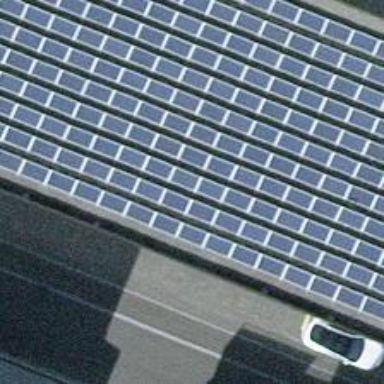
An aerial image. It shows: Charging station.